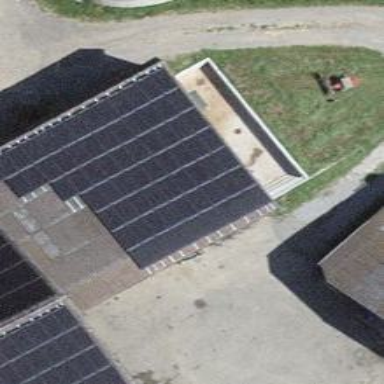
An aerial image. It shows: Solar power generator.